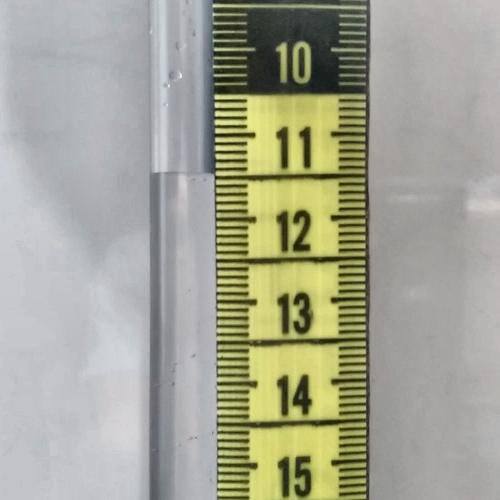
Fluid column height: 11.5 cm